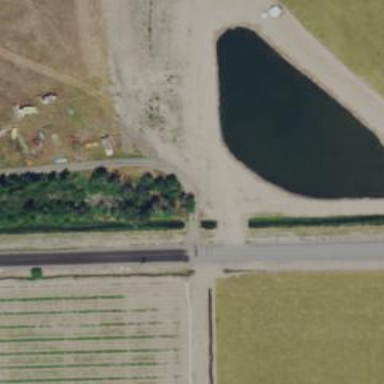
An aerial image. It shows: Culvert underpass for canal.